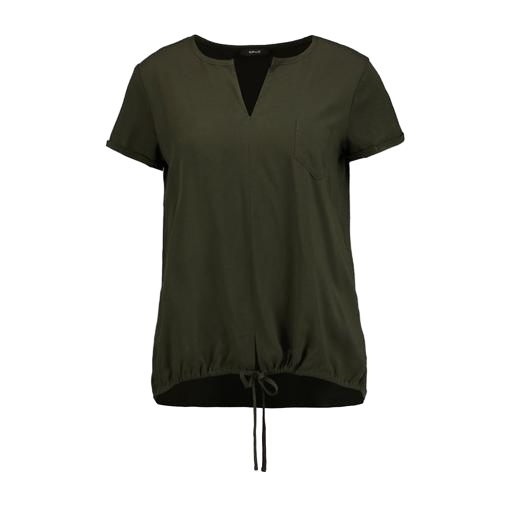
short-sleeve top only macy, army green t-shirt, olive tshirt, white background